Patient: sex M, age 44
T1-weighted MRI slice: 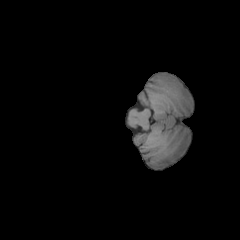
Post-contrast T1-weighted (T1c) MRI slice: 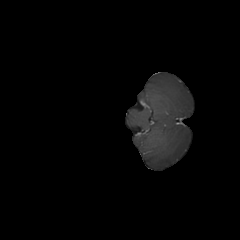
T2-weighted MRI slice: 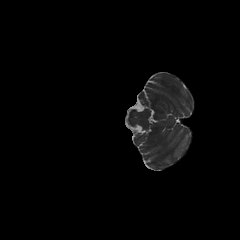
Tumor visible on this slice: no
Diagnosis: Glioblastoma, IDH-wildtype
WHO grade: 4